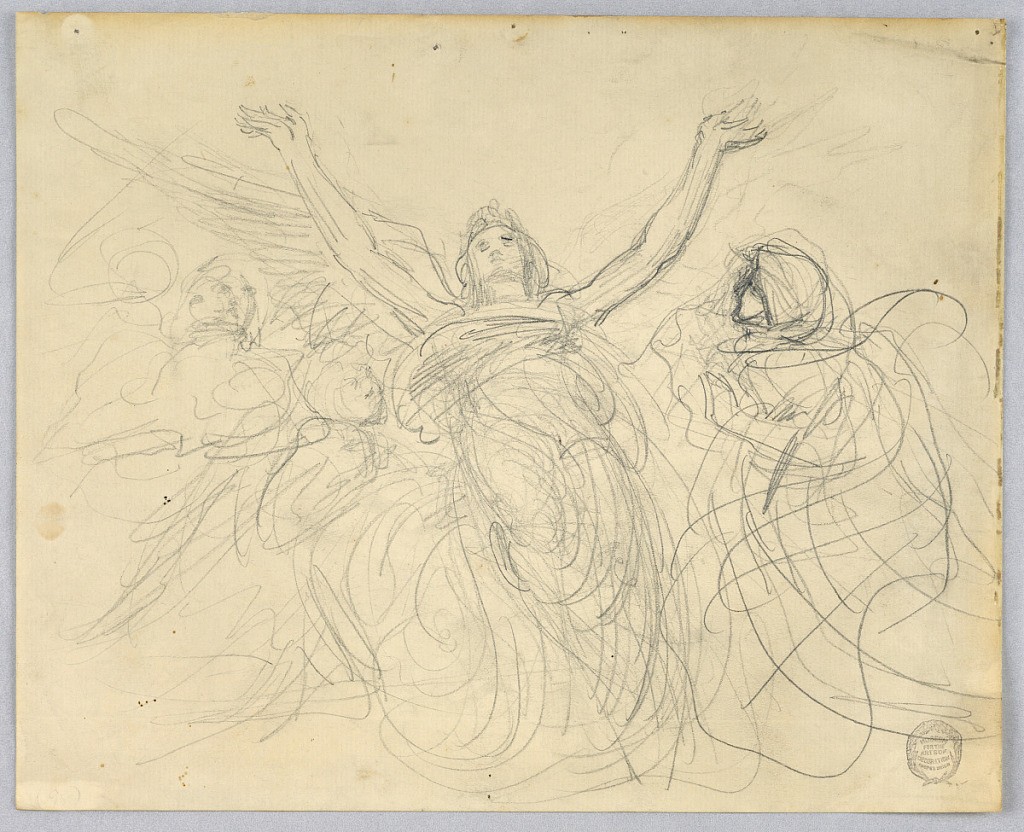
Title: Group of Angels
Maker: Francis Augustus Lathrop, American, 1849–1909
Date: ca. 1895
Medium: Graphite on laid paper
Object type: Drawing
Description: The center figure faces frontally, arms upraised.  Three heads indicated at left, another figure shown at right.